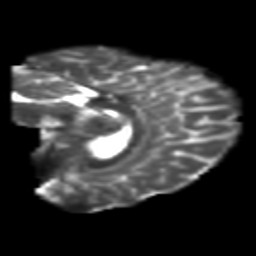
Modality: T2w
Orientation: sagittal
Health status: healthy
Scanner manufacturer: philips
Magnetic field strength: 3 T
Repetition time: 6.964 s
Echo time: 0.092 s